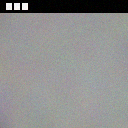
Screen state: on